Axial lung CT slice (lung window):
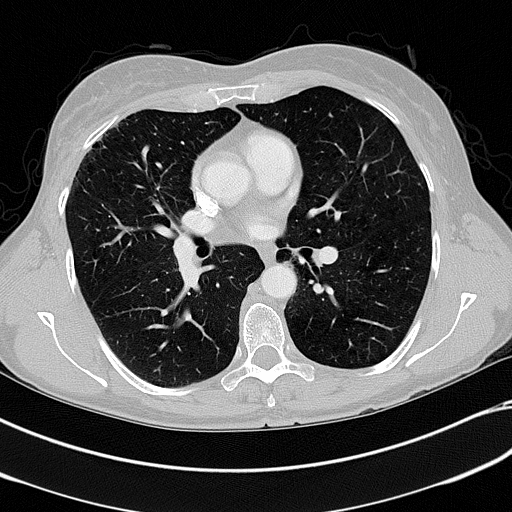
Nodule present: no